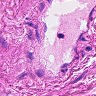
Metastatic tissue present: no